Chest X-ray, PA view. Patient: 59 years old, sex M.
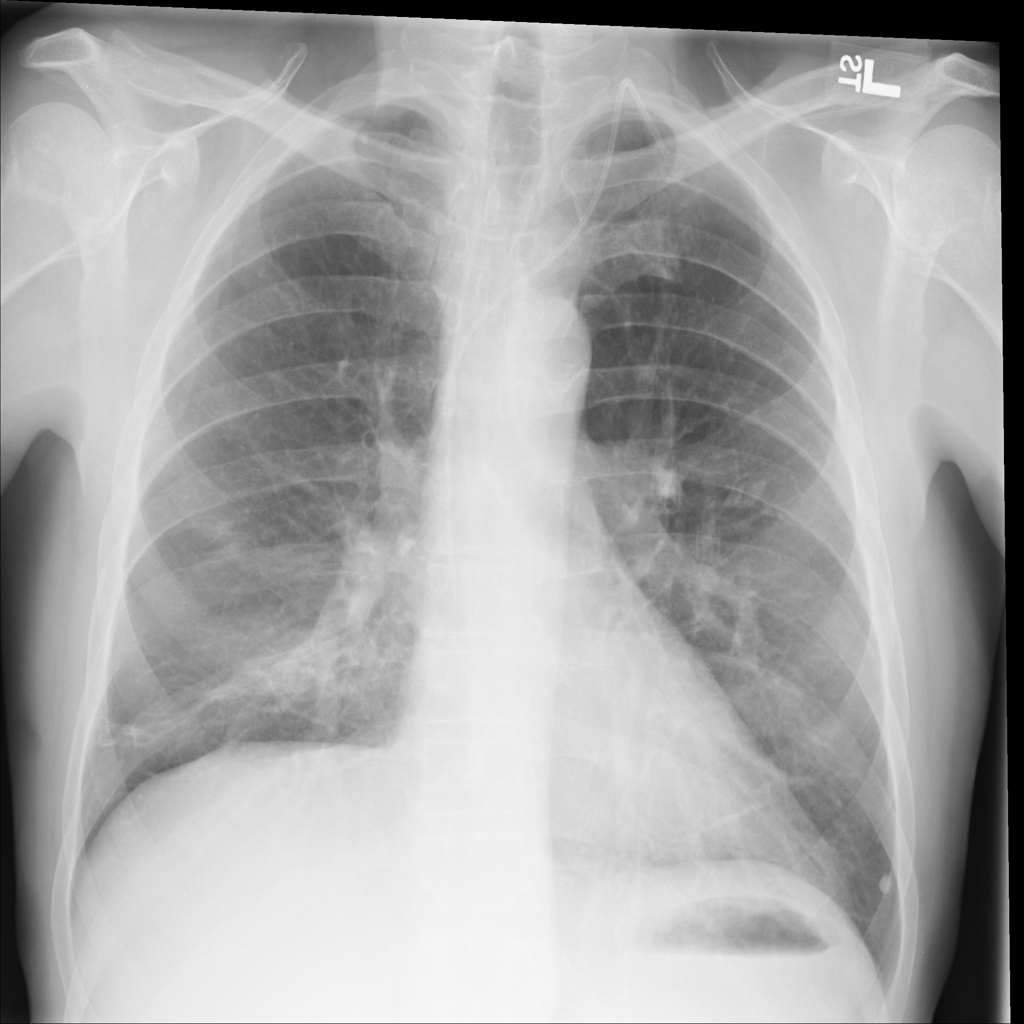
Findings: No Finding